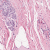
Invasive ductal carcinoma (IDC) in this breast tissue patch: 0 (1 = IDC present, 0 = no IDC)